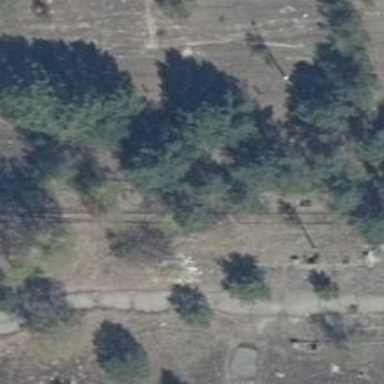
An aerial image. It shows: Disused railway.